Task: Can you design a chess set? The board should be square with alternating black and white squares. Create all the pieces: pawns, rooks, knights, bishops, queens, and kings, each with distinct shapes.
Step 4774:
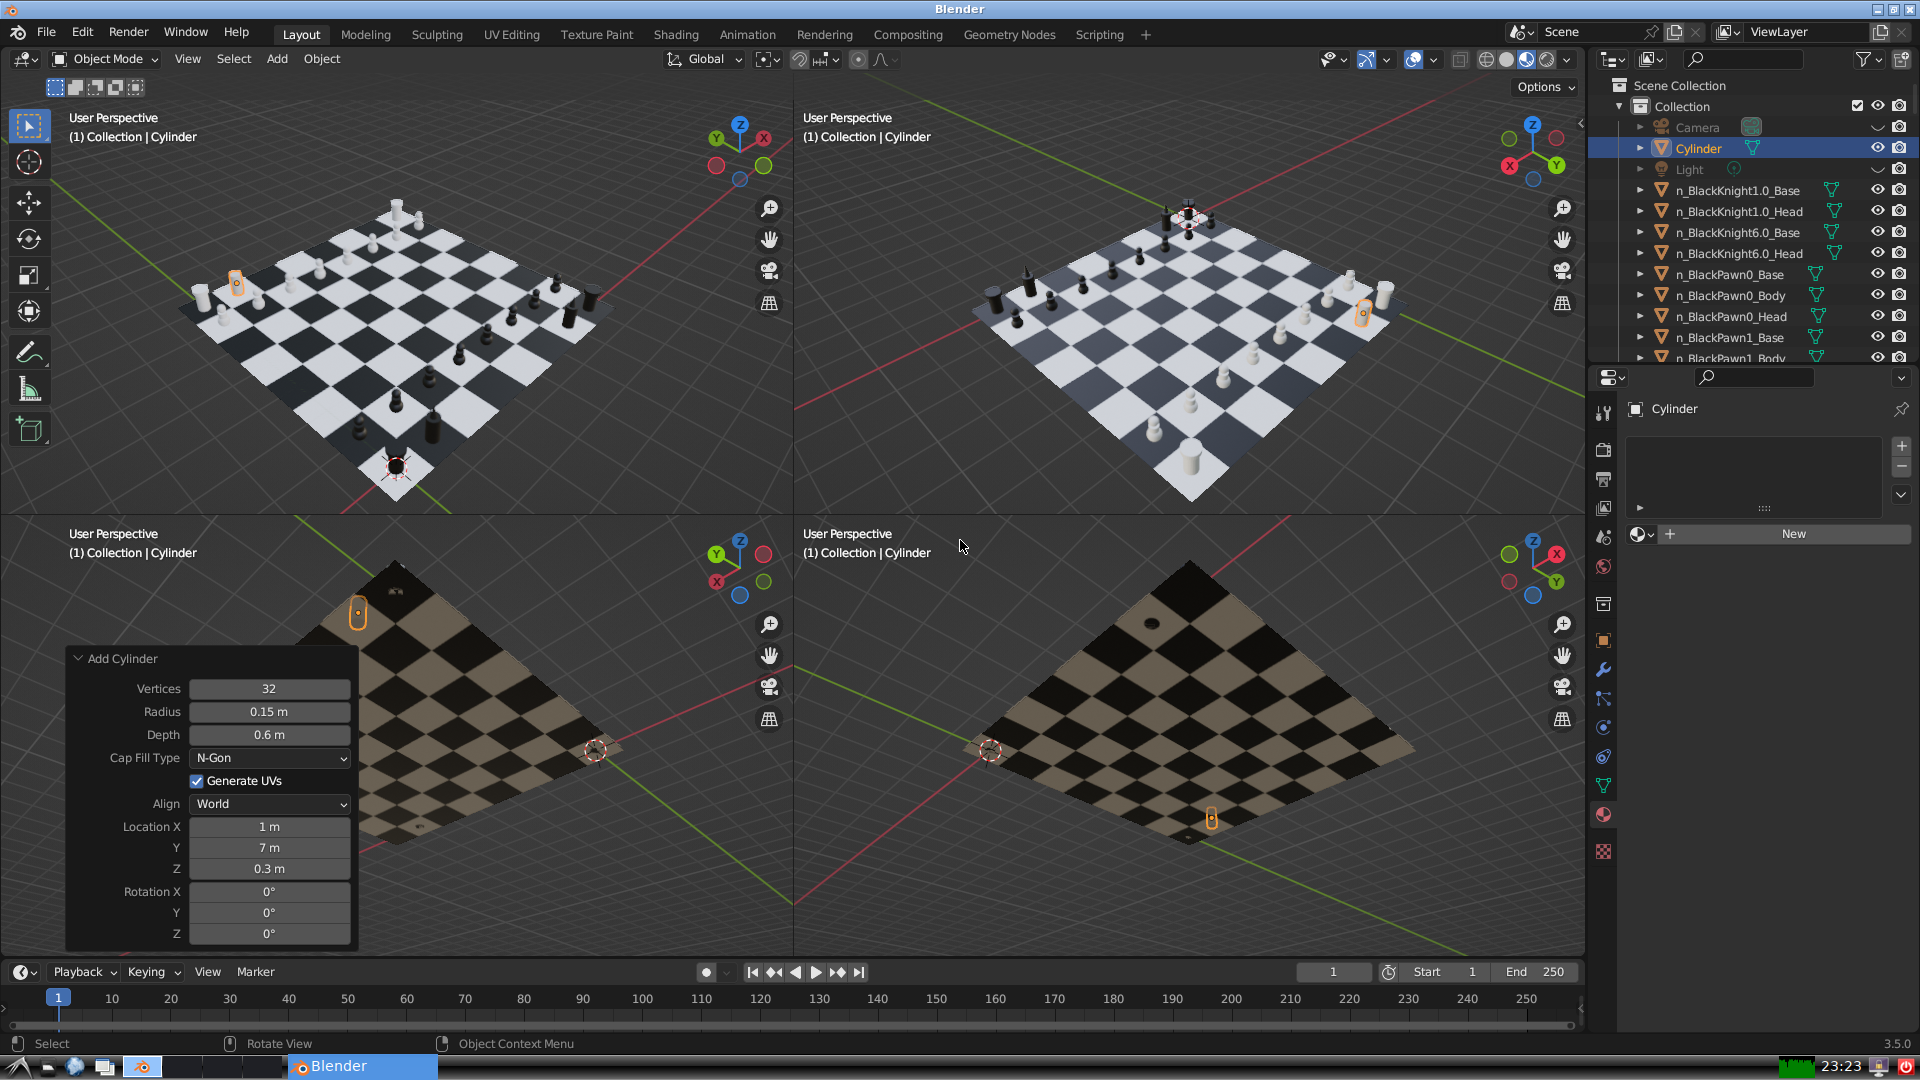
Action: {"mouse_move": [1608, 631]}